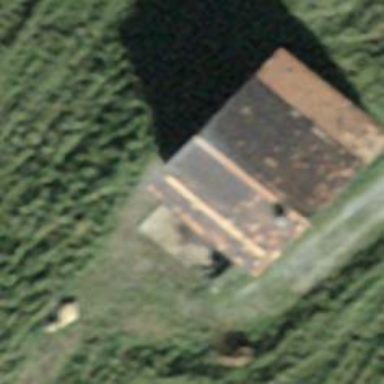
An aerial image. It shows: Cabin is depicted in the image.